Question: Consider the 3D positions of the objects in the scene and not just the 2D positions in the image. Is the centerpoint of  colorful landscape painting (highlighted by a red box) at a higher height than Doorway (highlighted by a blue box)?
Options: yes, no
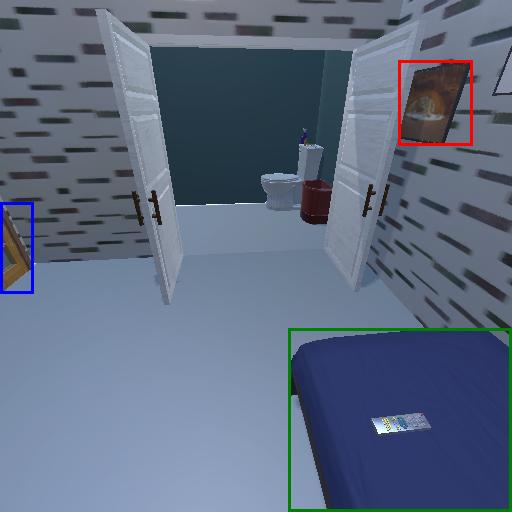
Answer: yes